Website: walmart
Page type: payment
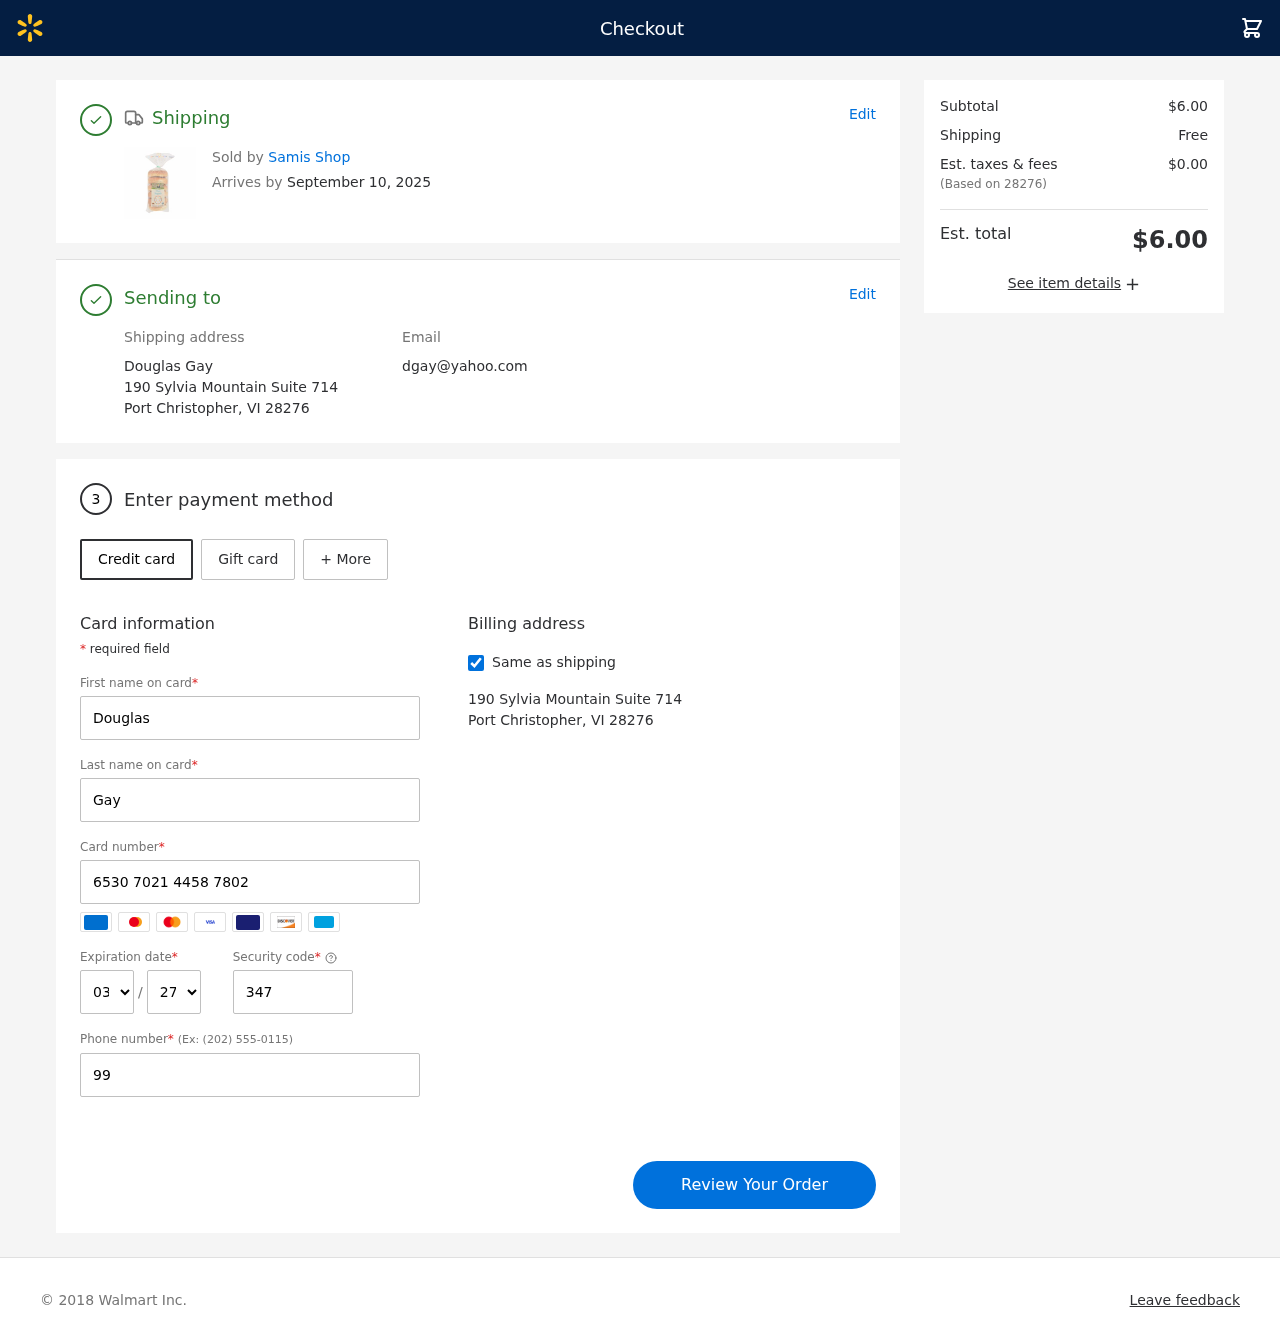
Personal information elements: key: PII_CARD_CVV
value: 347
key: PII_CARD_EXPIRY_MONTH
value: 03
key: PII_CARD_EXPIRY_YEAR
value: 27
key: PII_CARD_NUMBER
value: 6530 7021 4458 7802
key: PII_CITY_STATE_ZIP
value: Port Christopher, VI 28276
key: PII_EMAIL
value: dgay@yahoo.com
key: PII_FIRSTNAME
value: Douglas
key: PII_FULLNAME
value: Douglas Gay
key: PII_LASTNAME
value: Gay
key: PII_PHONE
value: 9947164093
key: PII_POSTCODE
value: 28276
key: PII_STREET
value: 190 Sylvia Mountain Suite 714
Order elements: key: ORDER_DELIVERY_DATE
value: September 10, 2025
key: ORDER_SUBTOTAL
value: $6.00
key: ORDER_SHIPPING_COST
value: Free
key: ORDER_TAX
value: $0.00
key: ORDER_TOTAL
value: $6.00